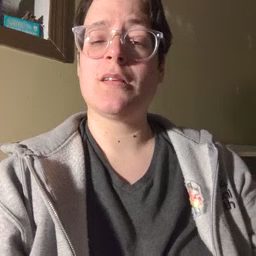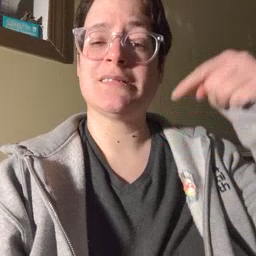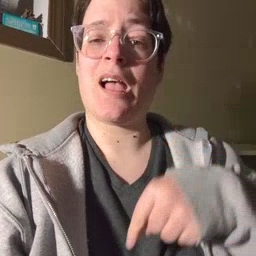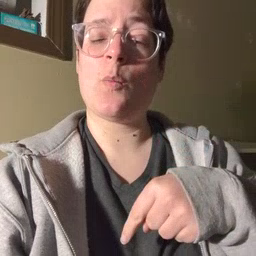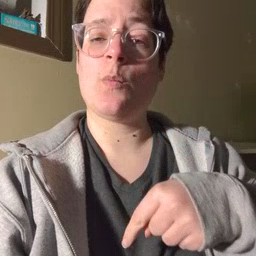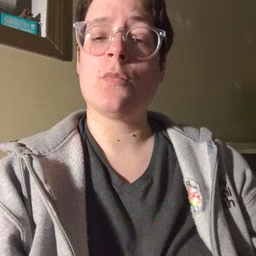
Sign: down